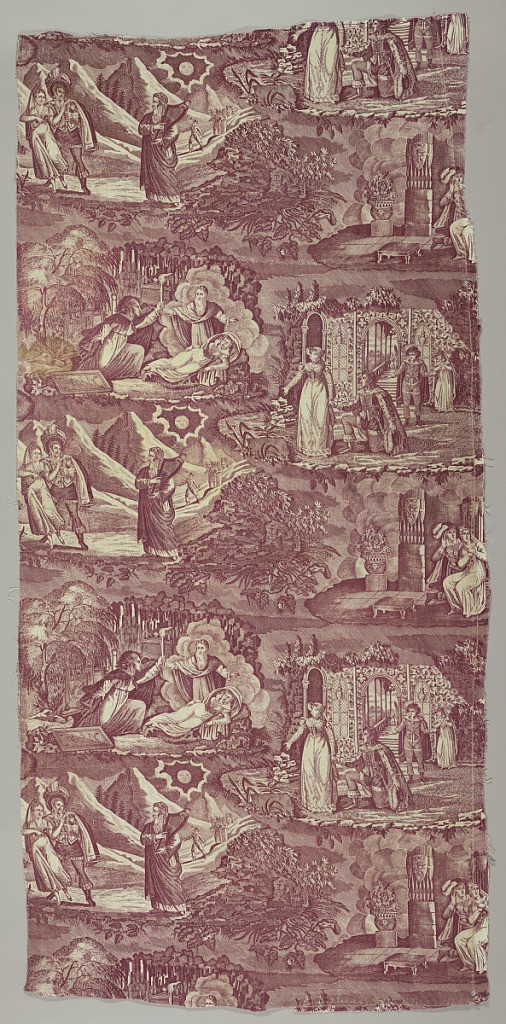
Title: Le Vampire
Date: ca. 1820
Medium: cotton Technique: printed on plain weave
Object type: Textile
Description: Four scenes from a popular 19th century opera, Le Vampire. 1) A couple dancing and an old man with a harp. 2) A sleeping woman; in front of her, man holding a torch. 3) A woman beside a kneeling man, in background architectural scene. 4) Man and woman seated. Printed in mauve.